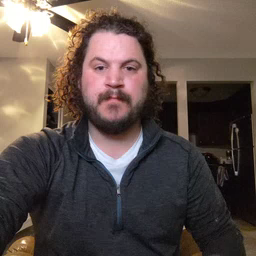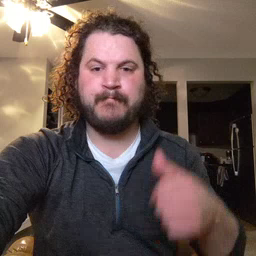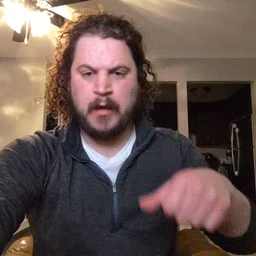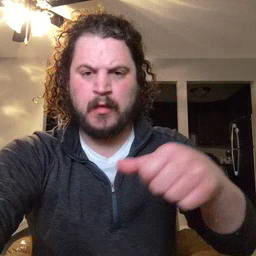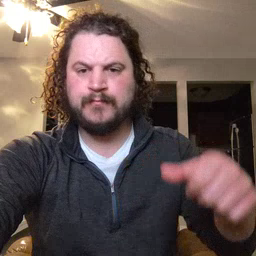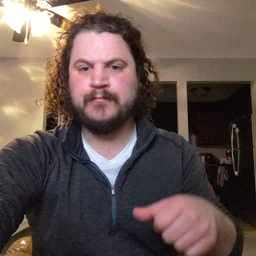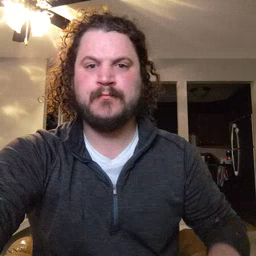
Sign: puzzle